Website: apple
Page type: billing-address
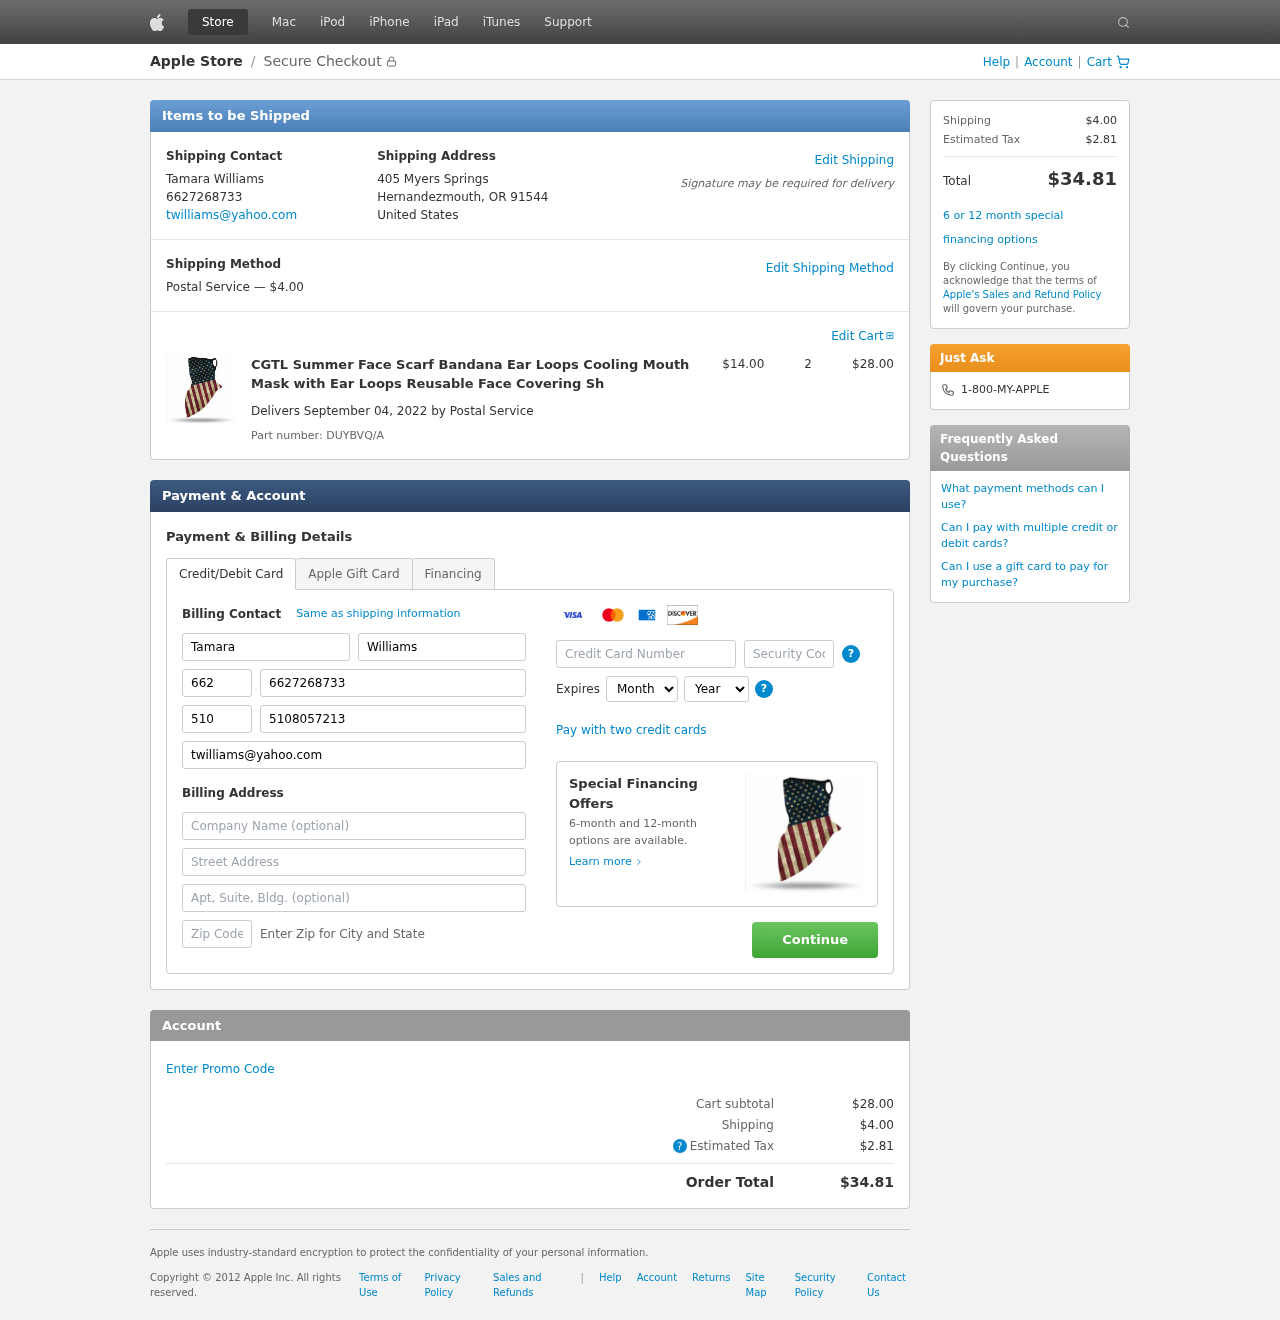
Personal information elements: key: PII_CARD_CVV
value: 424
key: PII_CARD_EXPIRY_MONTH
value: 04
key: PII_CARD_EXPIRY_YEAR
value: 27
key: PII_CARD_NUMBER
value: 2595 3934 9544 9700
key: PII_CITY_STATE_ZIP
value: Hernandezmouth, OR 91544
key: PII_COUNTRY
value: United States
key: PII_EMAIL
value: twilliams@yahoo.com
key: PII_FIRSTNAME
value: Tamara
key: PII_FULLNAME
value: Tamara Williams
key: PII_LASTNAME
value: Williams
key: PII_PHONE
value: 6627268733
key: PII_PHONE_ALT
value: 5108057213
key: PII_PHONE_ALT_AREA
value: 510
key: PII_PHONE_AREA
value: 662
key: PII_STREET
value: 405 Myers Springs
Product elements: key: PRODUCT1_NAME
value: CGTL Summer Face Scarf Bandana Ear Loops Cooling Mouth Mask with Ear Loops Reusable Face Covering Sh
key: PRODUCT1_PRICE
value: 14
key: PRODUCT1_QUANTITY
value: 2
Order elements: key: ORDER_SHIPPING_COST
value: $4.00
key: ORDER_SUBTOTAL
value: $28.00
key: ORDER_DELIVERY_DATE
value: September 04, 2022
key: ORDER_PART_NUMBER
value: DUYBVQ/A
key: ORDER_TAX
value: $2.81
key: ORDER_TOTAL
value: $34.81